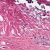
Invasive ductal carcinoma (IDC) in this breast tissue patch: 0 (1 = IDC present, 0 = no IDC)